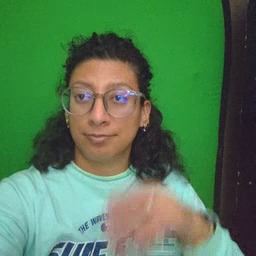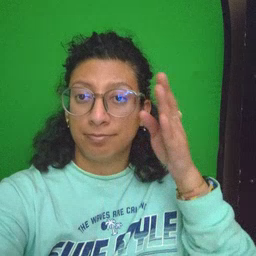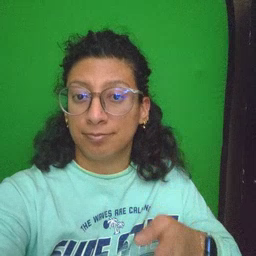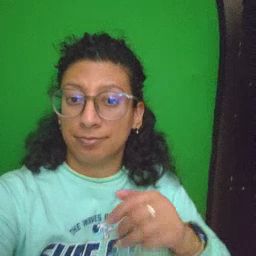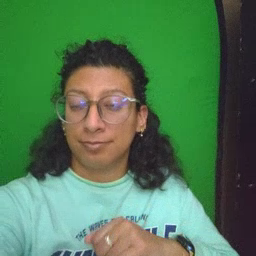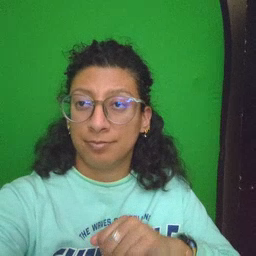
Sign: person